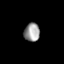
Tissue: skin
Cell type: Epithelial cells
Senescence score: 0.2688
Nuclear area (px): 279
Mean DAPI intensity: 156.889